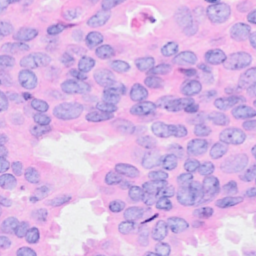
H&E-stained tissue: Breast